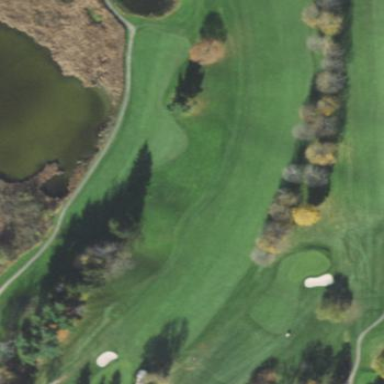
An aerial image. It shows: Golf fairway in the image.